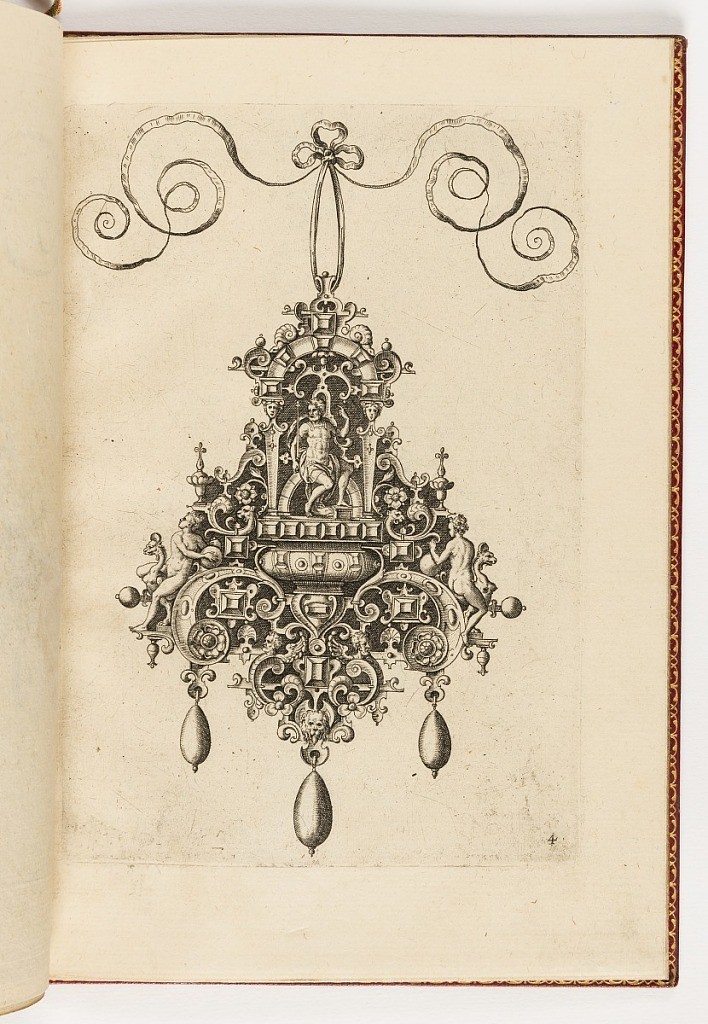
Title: Pendant Design
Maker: Hans Collaert the Elder, Flemish, ca. 1530 - 1581
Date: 1581
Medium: Engraving on paper
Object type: Print
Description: A pendant suspended from a ribbon with a bow knot. Strapwork forms a cartouche with three drop pearls. On either side are nude figures straddling griffins. Above, a seated figure in an archway. The plate is numbered.